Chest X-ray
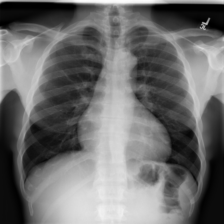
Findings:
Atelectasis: negative
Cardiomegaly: negative
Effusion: negative
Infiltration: negative
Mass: negative
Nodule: negative
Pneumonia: negative
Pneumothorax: negative
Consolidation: negative
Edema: negative
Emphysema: negative
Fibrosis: negative
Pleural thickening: negative
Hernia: negative